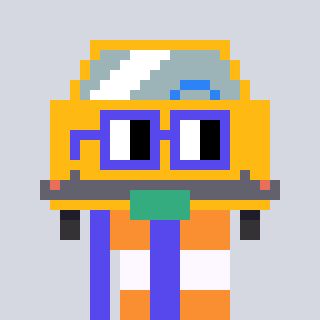
a pixel art character with square blue glasses, a taxi-shaped head and a computerblue-colored body on a cool background